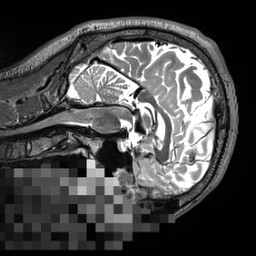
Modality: T2w
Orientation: sagittal
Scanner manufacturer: siemens
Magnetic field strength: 3 T
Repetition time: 3.2 s
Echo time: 0.564 s